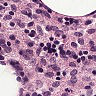
Metastatic tissue present: no